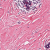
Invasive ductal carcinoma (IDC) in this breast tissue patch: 0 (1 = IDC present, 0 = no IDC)